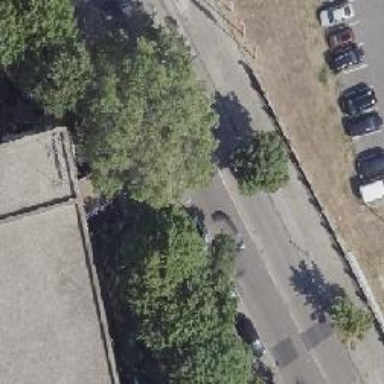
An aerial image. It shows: There is parking obstacle present.